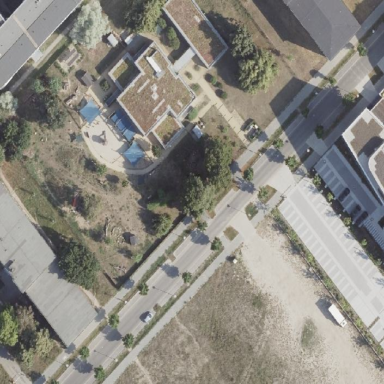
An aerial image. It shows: Kindergarten surrounded by fence.